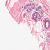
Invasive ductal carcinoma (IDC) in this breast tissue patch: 0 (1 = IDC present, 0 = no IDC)